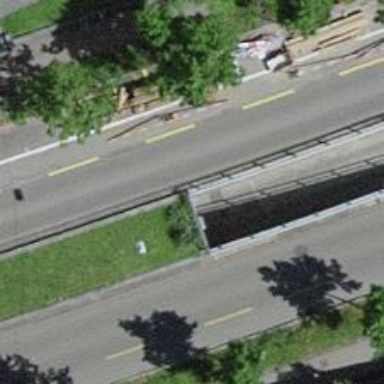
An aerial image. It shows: Wall barrier.